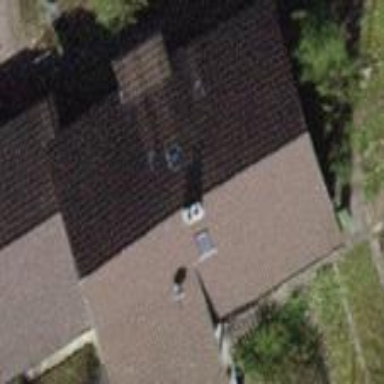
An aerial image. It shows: Semi-detached house with gabled roof.